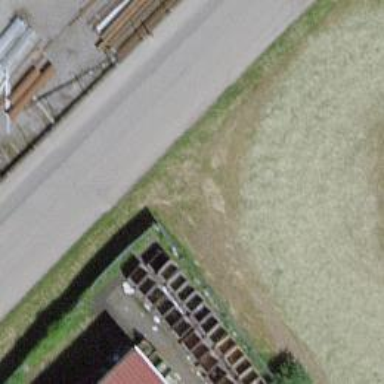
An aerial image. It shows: Hedge barrier.